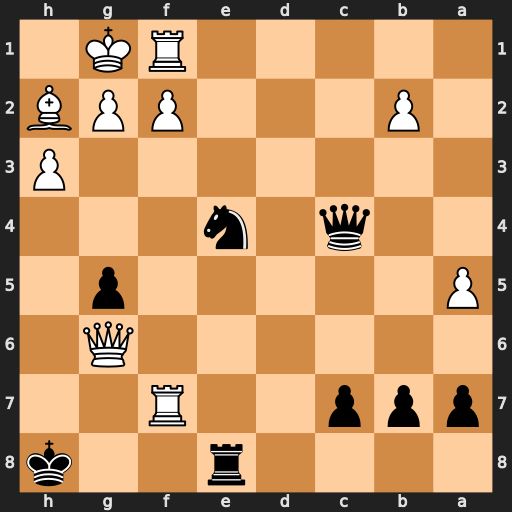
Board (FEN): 4r2k/ppp2R2/6Q1/P5p1/2q1n3/7P/1P3PPB/5RK1
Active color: b
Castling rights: -
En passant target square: -
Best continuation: Qxf1+ Kxf1 Nd2+ Kg1 Re1#